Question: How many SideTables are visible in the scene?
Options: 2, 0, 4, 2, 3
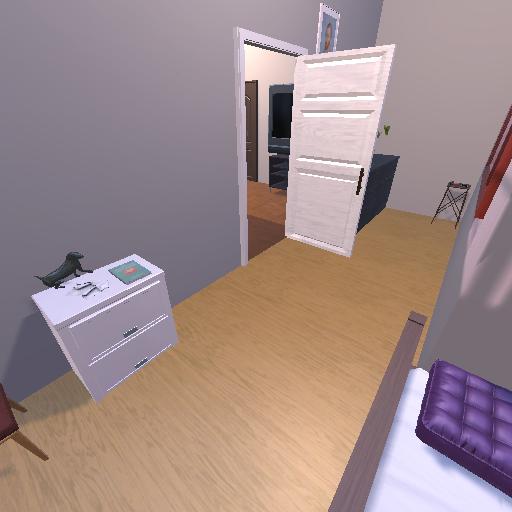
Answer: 2